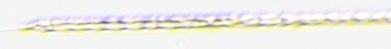
Label: Rhizosolenia